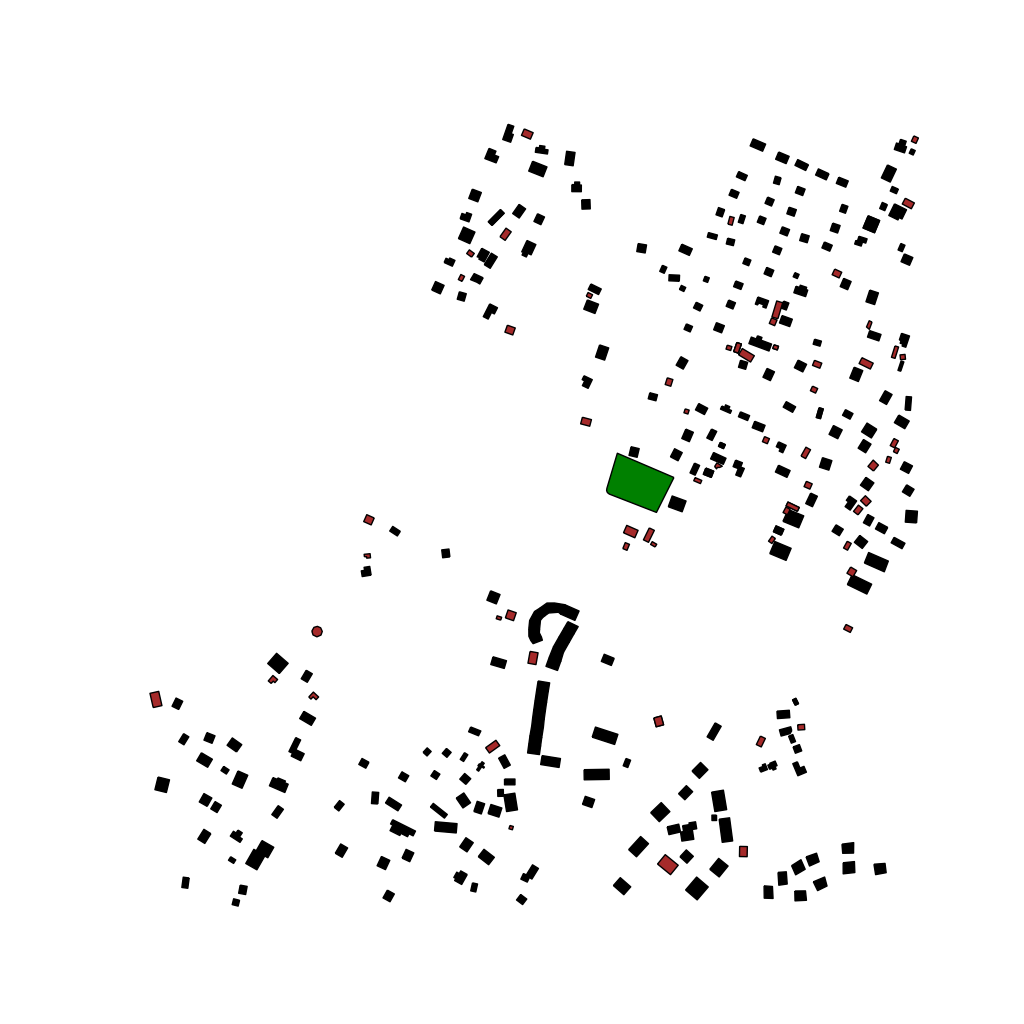
Tags: overhead vector_map, business, recreation, residential, transport, soviet, individual_rise, low_rise, density_1, Building, Facility, Park, 1.0 km²